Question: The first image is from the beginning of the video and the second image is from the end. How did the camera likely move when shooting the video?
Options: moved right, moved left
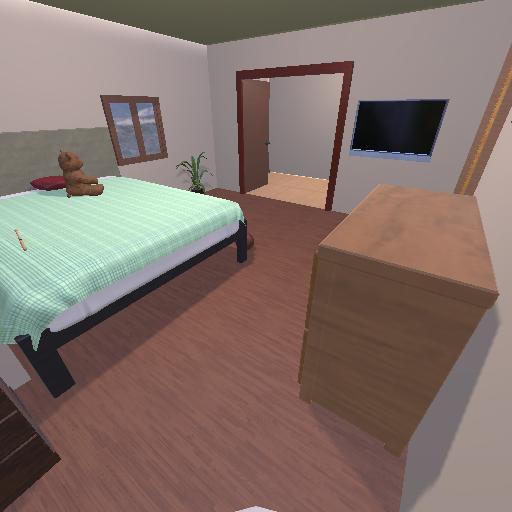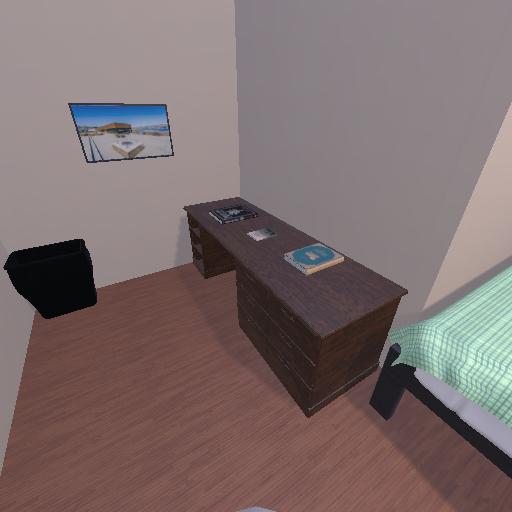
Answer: moved right